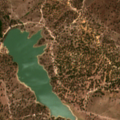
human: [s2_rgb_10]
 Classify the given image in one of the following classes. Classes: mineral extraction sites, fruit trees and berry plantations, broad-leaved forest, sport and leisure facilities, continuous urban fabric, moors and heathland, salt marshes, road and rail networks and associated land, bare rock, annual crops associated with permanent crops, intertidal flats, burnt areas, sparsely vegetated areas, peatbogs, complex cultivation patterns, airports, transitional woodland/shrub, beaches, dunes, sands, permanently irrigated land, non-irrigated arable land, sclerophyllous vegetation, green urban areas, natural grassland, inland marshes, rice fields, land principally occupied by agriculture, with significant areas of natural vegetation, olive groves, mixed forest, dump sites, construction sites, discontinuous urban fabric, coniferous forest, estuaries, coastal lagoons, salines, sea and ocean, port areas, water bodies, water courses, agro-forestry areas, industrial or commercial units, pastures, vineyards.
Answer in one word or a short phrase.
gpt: agro-forestry areas, broad-leaved forest, water bodies